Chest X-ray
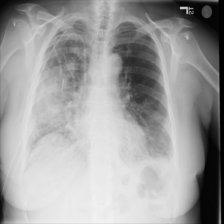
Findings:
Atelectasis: negative
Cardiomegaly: negative
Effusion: negative
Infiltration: negative
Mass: negative
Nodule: negative
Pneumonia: negative
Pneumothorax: positive
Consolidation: negative
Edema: negative
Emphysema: negative
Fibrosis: negative
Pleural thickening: negative
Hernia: negative